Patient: sex F, age 62
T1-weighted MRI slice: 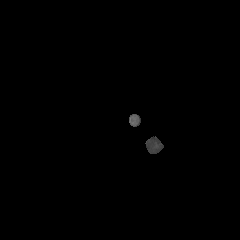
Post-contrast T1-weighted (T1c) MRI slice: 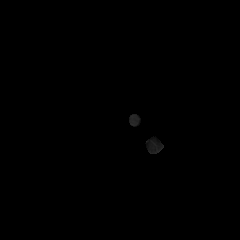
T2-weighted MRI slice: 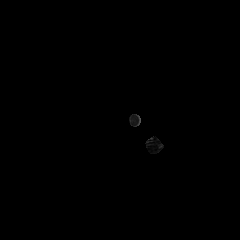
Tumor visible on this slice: no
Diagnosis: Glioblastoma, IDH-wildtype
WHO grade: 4